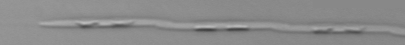
Label: Pseudo-nitzschia